Question: I want to change grails default index page with 1 that i had designed.. In my newly created gsp file which include CSS also the CSS which is not written inside the .gsp file, its out side of it..when i tried to put my css file and index file in app view folder and when i run the app it's not displaying properly showing the error that

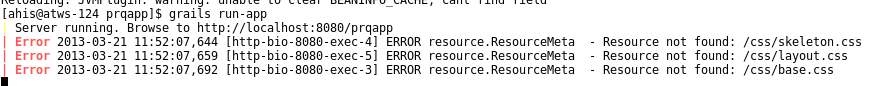
Answer: 1. You should put your .css files into web-app/css directory
2. Use <g:resource tag to make valid url for such resources (correct url going to be /prqapp/css/base.css, not just a /css/base.css).
So, your code should looks like:
'''
<link type="text/css" href="${resource(dir: 'css', file: 'base.css')}" />
<link type="text/css" href="${resource(dir: 'css', file: 'layout.css')}" />
<link type="text/css" href="${resource(dir: 'css', file: 'skeleton.css')}" />
'''
See docs for
- <URL>